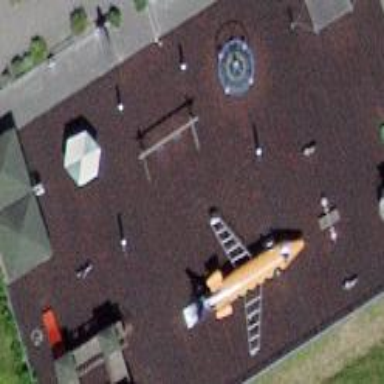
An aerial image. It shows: Playground fenced with chain link around.